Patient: sex F, age 39
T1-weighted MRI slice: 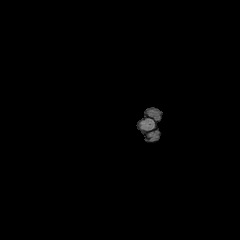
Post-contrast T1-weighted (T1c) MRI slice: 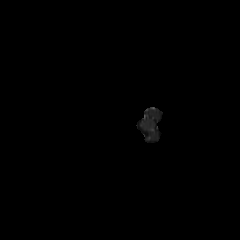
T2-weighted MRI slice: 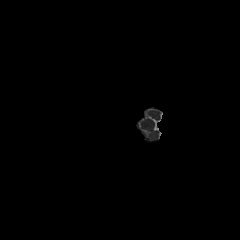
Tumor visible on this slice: no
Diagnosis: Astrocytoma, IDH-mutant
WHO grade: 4